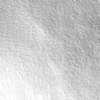
Label: not_dusty